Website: macys
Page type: billing-address
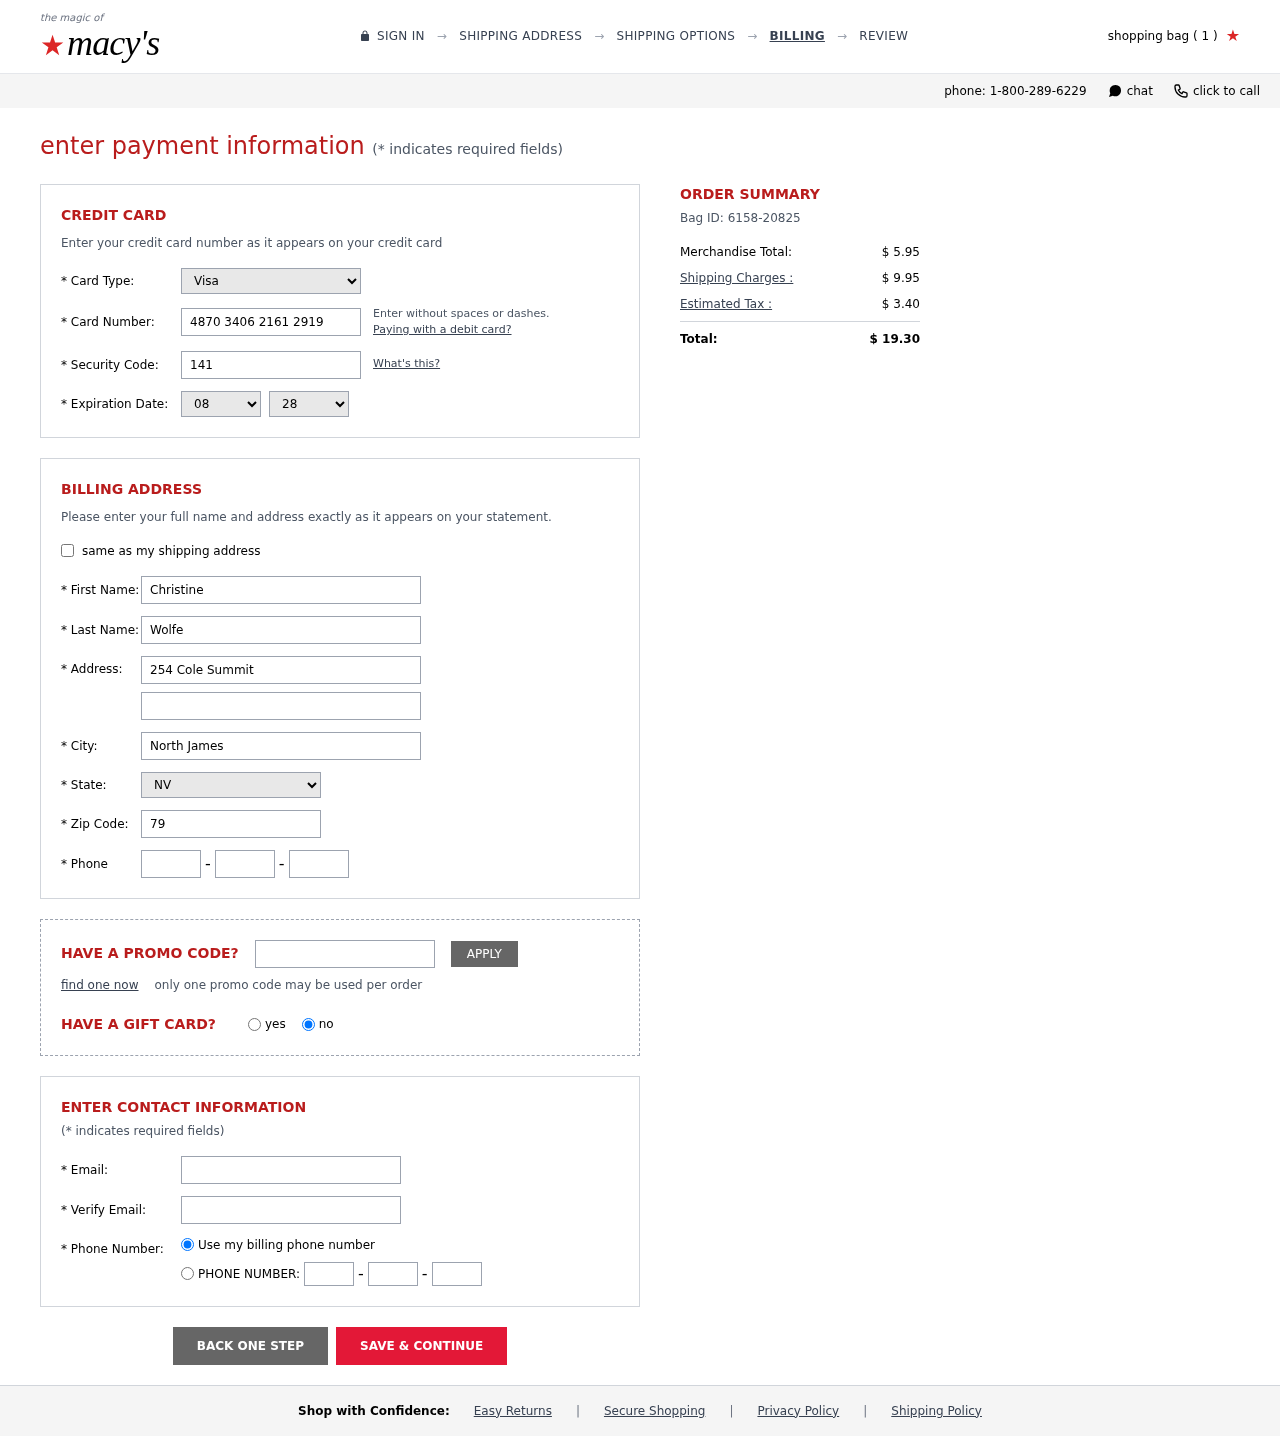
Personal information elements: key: PII_CARD_CVV
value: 141
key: PII_CARD_EXPIRY_MONTH
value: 08
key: PII_CARD_EXPIRY_YEAR
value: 28
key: PII_CARD_NUMBER
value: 4870 3406 2161 2919
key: PII_CARD_TYPE
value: Visa
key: PII_CITY
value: North James
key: PII_EMAIL
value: christine.wolfe@hotmail.com
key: PII_FIRSTNAME
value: Christine
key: PII_LASTNAME
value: Wolfe
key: PII_PHONE_AREA
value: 499
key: PII_PHONE_PREFIX
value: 616
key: PII_PHONE_SUFFIX
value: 4447
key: PII_POSTCODE
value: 79312
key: PII_STATE_ABBR
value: NV
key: PII_STREET
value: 254 Cole Summit
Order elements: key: ORDER_NUM_ITEMS
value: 1
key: ORDER_ID
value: Bag ID: 6158-20825
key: ORDER_SUBTOTAL
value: $ 5.95
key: ORDER_SHIPPING_COST
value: $ 9.95
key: ORDER_TAX
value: $ 3.40
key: ORDER_TOTAL
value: $ 19.30